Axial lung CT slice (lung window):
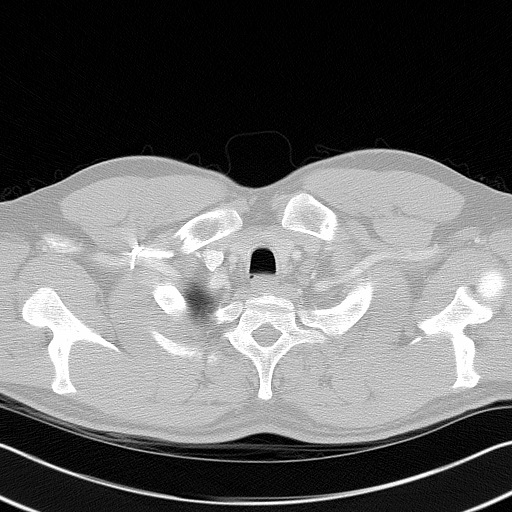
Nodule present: no